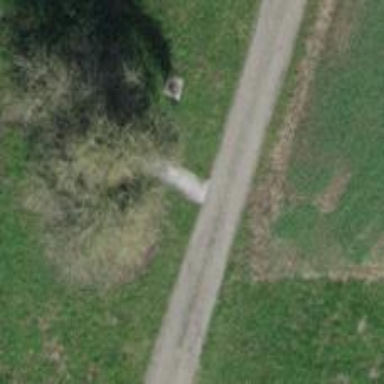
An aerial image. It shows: Bench for seating.